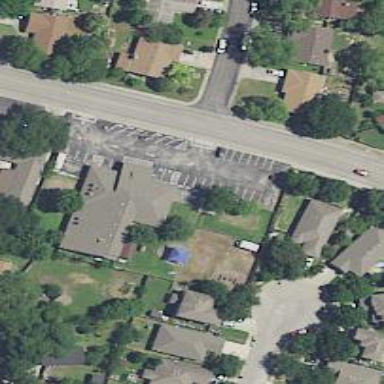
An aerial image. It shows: Kindergarten.